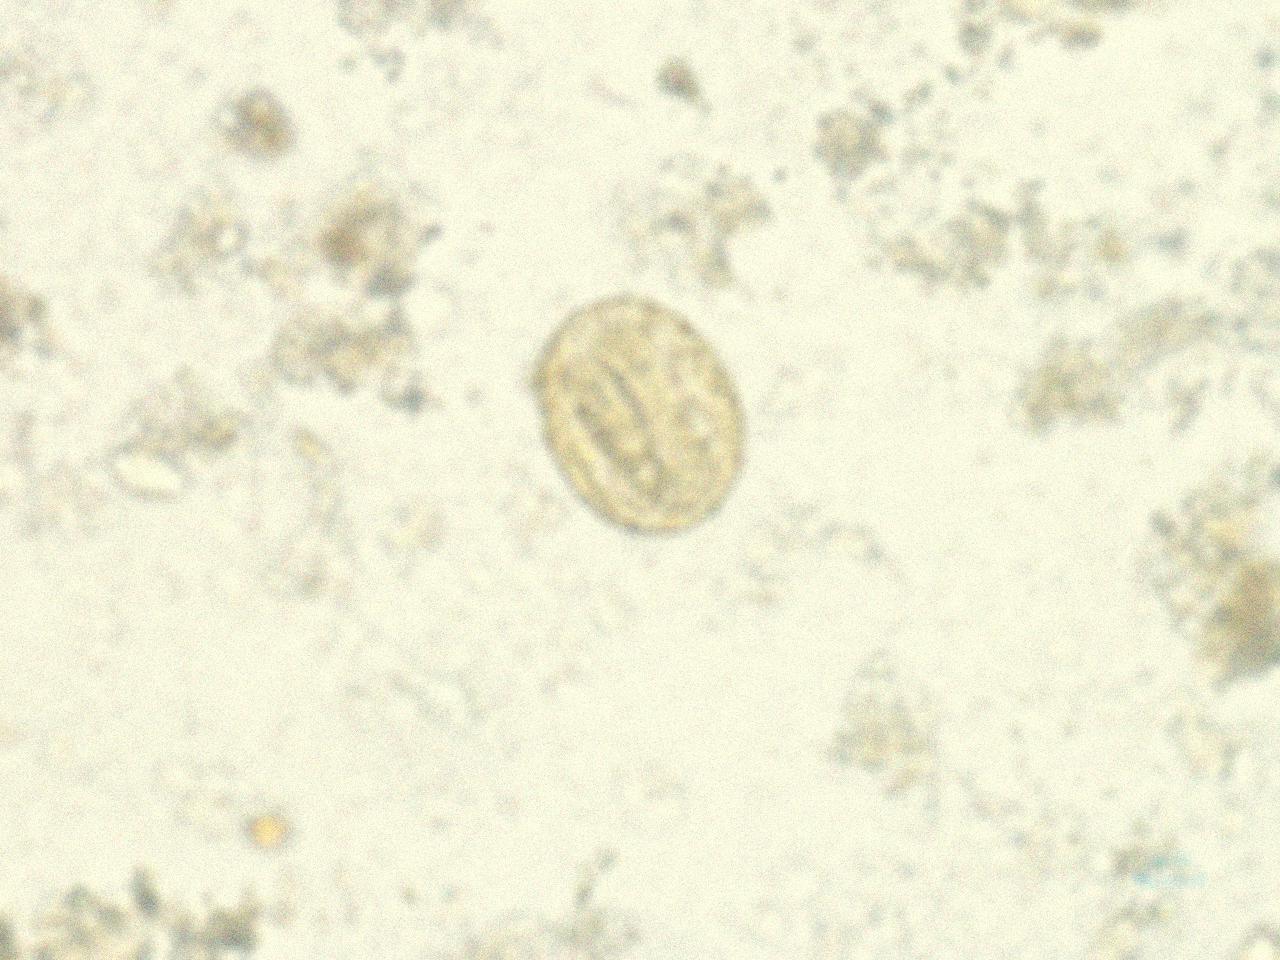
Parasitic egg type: Ascaris lumbricoides